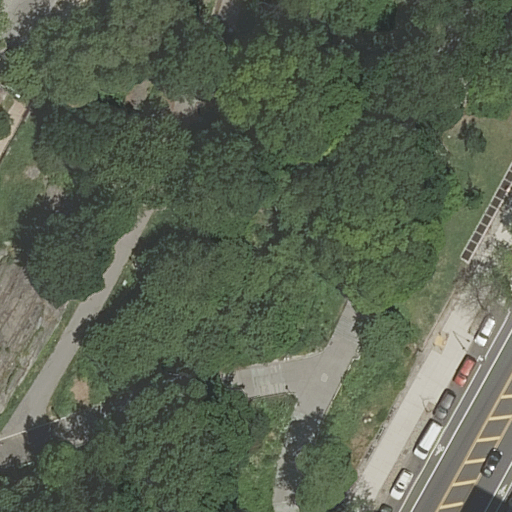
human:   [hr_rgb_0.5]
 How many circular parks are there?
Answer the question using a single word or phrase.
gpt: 0

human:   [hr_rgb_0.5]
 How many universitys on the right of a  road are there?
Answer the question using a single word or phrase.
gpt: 0

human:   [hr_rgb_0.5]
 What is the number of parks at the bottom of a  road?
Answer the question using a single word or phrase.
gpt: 0

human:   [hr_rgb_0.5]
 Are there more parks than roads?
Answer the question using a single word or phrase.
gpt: no

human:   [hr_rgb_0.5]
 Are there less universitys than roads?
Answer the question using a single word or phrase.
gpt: yes

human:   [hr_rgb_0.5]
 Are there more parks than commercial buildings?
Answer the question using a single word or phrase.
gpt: yes

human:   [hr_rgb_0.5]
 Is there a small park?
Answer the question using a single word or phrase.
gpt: no

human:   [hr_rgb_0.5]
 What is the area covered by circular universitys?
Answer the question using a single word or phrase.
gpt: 0m2

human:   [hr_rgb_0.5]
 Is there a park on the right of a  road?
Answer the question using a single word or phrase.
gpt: yes

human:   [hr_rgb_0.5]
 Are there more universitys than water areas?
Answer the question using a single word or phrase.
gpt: yes

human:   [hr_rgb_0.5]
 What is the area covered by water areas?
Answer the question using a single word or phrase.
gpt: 0m2

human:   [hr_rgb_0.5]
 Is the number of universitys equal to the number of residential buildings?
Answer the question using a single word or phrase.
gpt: no

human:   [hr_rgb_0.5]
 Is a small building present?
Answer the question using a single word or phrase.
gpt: no

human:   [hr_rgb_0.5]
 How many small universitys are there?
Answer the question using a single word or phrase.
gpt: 0

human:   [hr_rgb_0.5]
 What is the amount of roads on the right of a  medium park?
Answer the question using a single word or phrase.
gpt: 0

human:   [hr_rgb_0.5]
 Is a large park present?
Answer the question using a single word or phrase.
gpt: yes

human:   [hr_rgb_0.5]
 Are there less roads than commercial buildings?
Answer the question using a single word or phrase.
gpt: no

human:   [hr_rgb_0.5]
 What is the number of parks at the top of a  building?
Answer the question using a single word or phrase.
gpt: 0

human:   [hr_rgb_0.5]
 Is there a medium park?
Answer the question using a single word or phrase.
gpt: no

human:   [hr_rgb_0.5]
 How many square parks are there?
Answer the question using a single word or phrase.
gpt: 0

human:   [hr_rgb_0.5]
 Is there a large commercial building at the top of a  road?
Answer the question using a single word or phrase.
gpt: no

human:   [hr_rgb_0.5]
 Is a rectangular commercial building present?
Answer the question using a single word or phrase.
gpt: no

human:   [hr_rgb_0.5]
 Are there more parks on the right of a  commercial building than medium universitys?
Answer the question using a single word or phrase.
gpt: no

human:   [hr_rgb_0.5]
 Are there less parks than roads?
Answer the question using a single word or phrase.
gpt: yes

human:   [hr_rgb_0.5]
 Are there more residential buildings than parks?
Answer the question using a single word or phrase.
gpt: no

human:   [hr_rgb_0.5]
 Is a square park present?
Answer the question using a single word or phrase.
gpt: no

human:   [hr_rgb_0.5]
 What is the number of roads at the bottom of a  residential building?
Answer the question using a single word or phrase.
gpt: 0

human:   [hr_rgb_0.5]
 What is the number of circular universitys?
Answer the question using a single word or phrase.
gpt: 0

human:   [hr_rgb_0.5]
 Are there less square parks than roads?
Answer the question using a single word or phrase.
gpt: yes

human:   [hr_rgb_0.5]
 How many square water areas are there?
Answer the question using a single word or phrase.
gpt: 0

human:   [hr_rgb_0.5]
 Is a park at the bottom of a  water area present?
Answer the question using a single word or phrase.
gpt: no

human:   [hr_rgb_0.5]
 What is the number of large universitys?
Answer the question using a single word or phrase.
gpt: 1

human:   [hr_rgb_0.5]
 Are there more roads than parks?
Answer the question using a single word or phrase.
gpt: yes

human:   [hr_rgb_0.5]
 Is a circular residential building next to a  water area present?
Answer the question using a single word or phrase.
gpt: no

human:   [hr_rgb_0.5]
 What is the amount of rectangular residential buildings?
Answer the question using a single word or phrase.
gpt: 0

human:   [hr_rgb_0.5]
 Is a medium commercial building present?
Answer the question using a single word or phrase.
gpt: no

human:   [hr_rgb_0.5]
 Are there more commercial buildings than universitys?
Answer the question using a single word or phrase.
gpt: no